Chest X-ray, AP view. Patient: 49 years old, sex M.
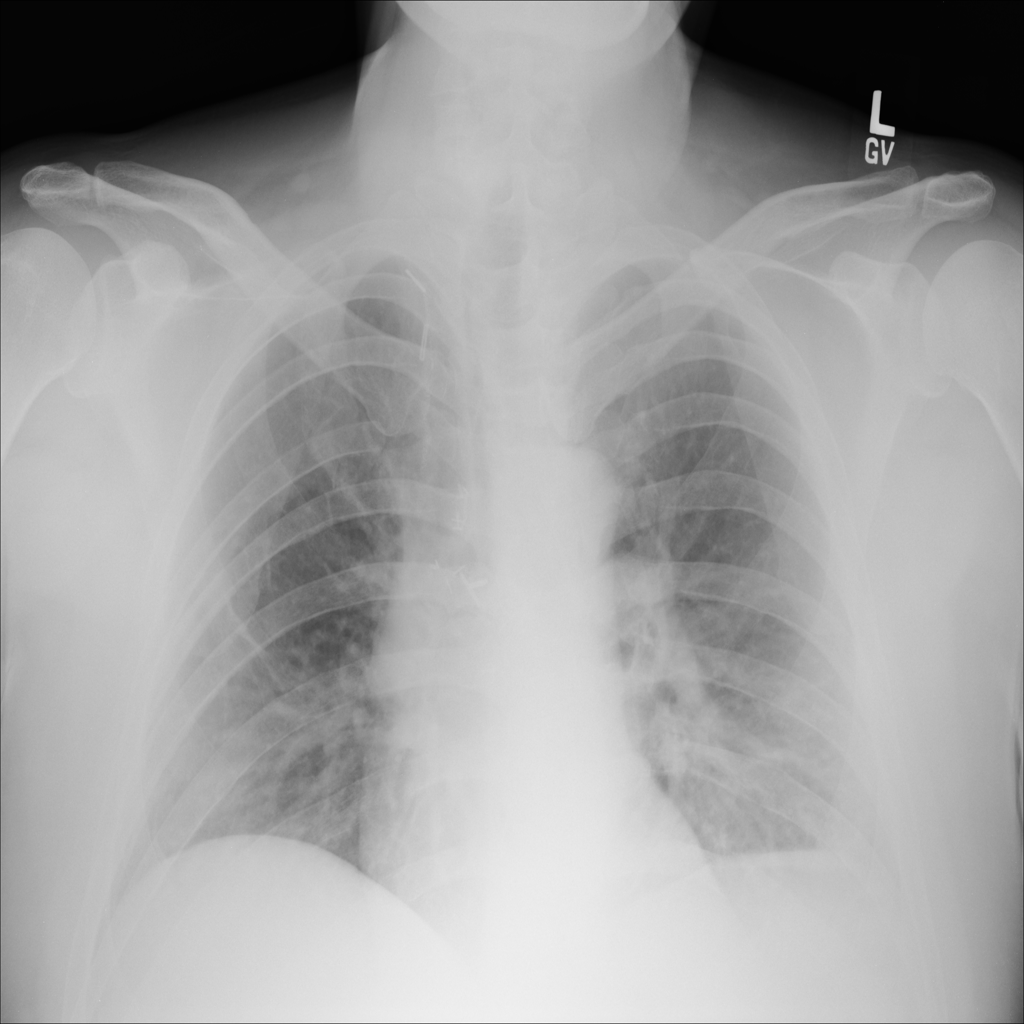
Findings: Atelectasis, Nodule